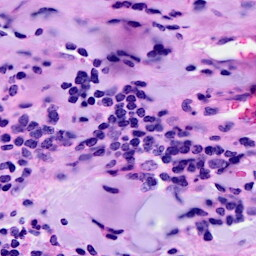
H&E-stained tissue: Breast